Question: In the stacktrace, 'MessageProcessor.Dispose()', 'OnThreadShutdownRequested' and 'RenewTaskLeaseCallback' all require a lock to prevent race conditions in these objects.
The stacktrace for thread (ID14968) holds all the locks, which causes the other threads to block and wait for it to release the locks.
The problem is that, when 'CloseConnection()' is called on thread-14968, the connection is never closed, and 'SyncAsyncLock.Wait()' was called internally inside 'CloseConnection()'. Call is blocked and would not continue, and a deadlock situation occurs.
What would possibly cause the thread to block when 'CloseConnection()' was called?
Larger image <URL>.

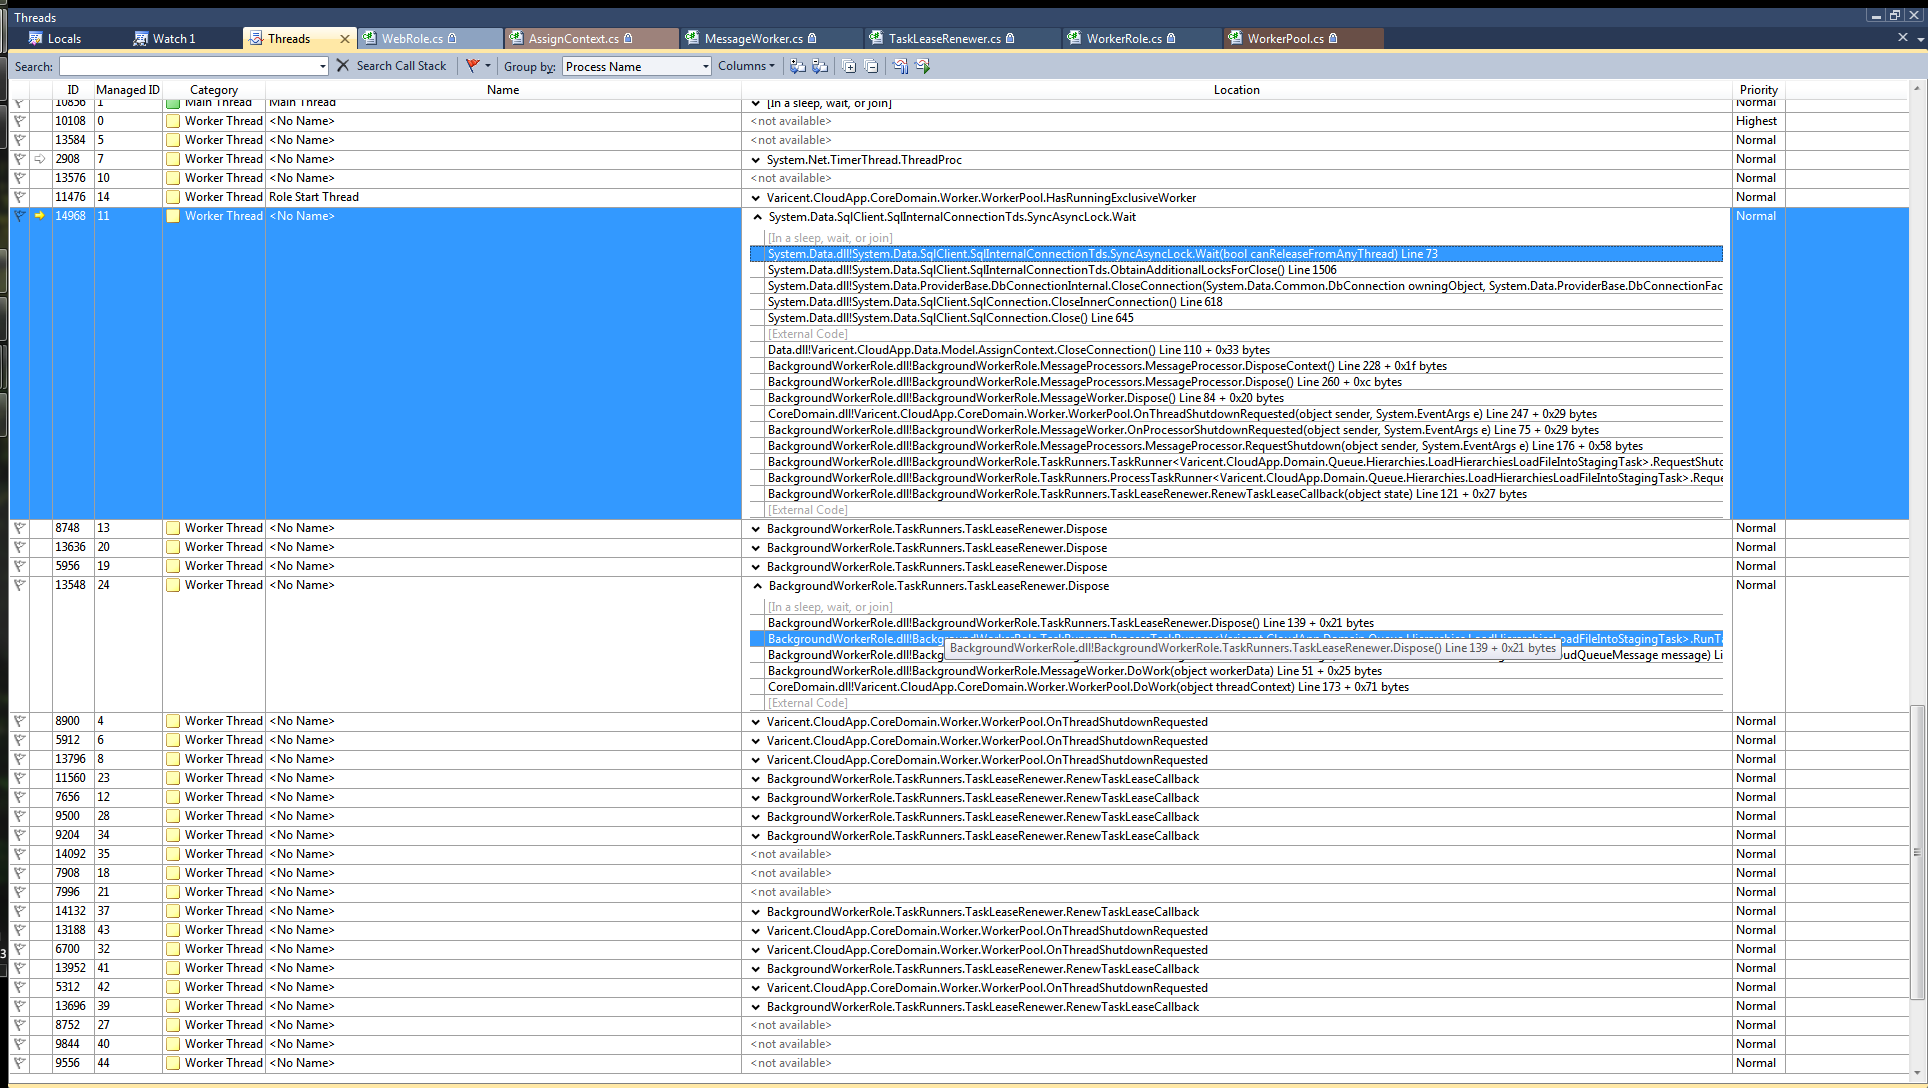
Answer: After working on this issue for two days, I finally figured out the problem.
There was a situation that could result a deadlock in the application.
The 'TaskLeaseRenewer' object implements 'IDisposable' and can be accessed by multiple threads. A lock is used inside the class to make sure no two threads will try to dispose the object at the same time. 'TaskLeaseRenewer' has a timer, and callback function 'Callback' that will be called periodically by the timer, on a separate thread. The 'Callback' thread will try to call 'Thread.Abort()' on the thread that created the 'TaskLeaseRenewer' and eventually call 'Dispose()' on 'TaskLeaseRenwer'
The problem happens when I try to abort the thread that does does the following:
'''
using(TaskLeaseRenewer renewer = new TaskLeaseRewnewer())
{
DoStuff();
}
'''
I found out that when you call 'Thread.Abort()' on a thread with 'using' statements, it will not terminate the thread until it call the 'Dispose()' function on the used object.
The example below will trigger 'ConnectionWrapper.Dispose()' before the thread is aborted.
'''
static void DisposeOnAbort()
{
Thread t = new Thread(() =>
{
Console.WriteLine("Using connection wrapper");
using (ConnectionWrapper wrapper = new ConnectionWrapper())
{
while (true)
{
Thread.Sleep(1000);
}
}
});
t.Start();
Thread.Sleep(1000);
Console.WriteLine("Aborting thread..");
t.Abort();
}
'''
Given these, I found the problem is when 'Callback()' calls 'Thread.Abort()', 'TaskLeaseRenewer.Dispose()' will be called on the thread it was created because the thread is getting ready to be killed. However 'Callback()' function is on a different thread and also holding the lock the 'Dispose()' function is trying to acquire. 'Dispose()' will not be able to acquire the lock, and the thread will never terminate.
After solving this problem, the 'connection.Close()' deadlock seems to be gone. I am still interested in what could be blocking the connection from closing.
After playing around with this problem more, i find when a thread is aborted, the disposable object's 'Dispose()' object is always called. whether 'using' statement is used or not. Callstack as follows:
'''
Threads.exe!Threads.ConnectionWrapper.Dispose() Line 150 C#
Threads.exe!Threads.Program.DisposeOnAbort.AnonymousMethod__0() Line 58 + 0x2c bytes C#
'''